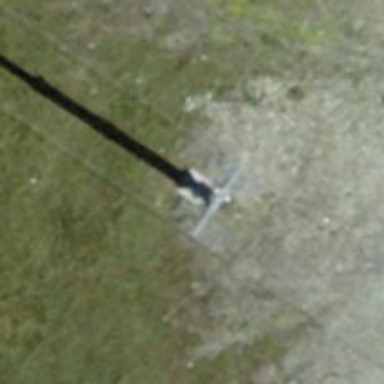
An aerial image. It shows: Pylon for aerialway.